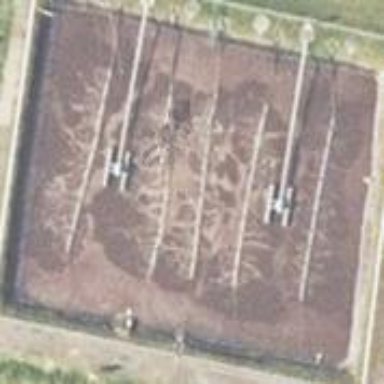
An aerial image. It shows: Body of wastewater.